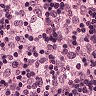
Metastatic tissue present: no